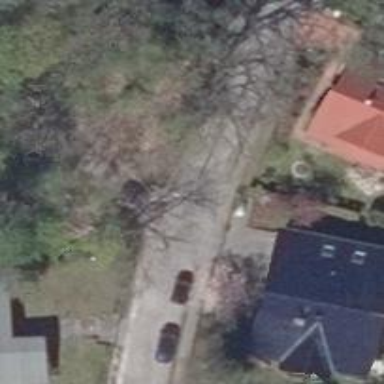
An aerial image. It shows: Residential road with compacted surface.